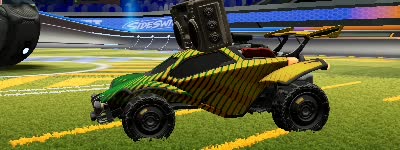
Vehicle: octane